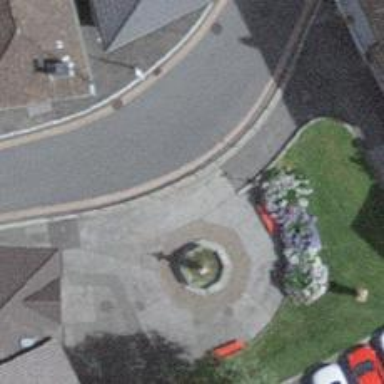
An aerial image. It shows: Fountain.